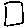
Label: square